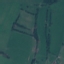
Land use / land cover: Pasture